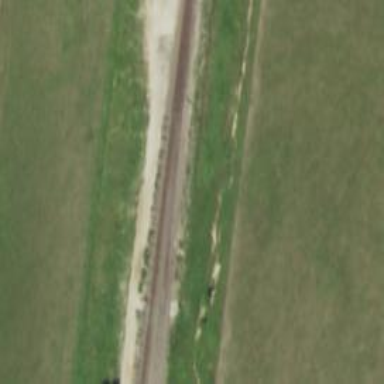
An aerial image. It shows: Railway siding with rails.